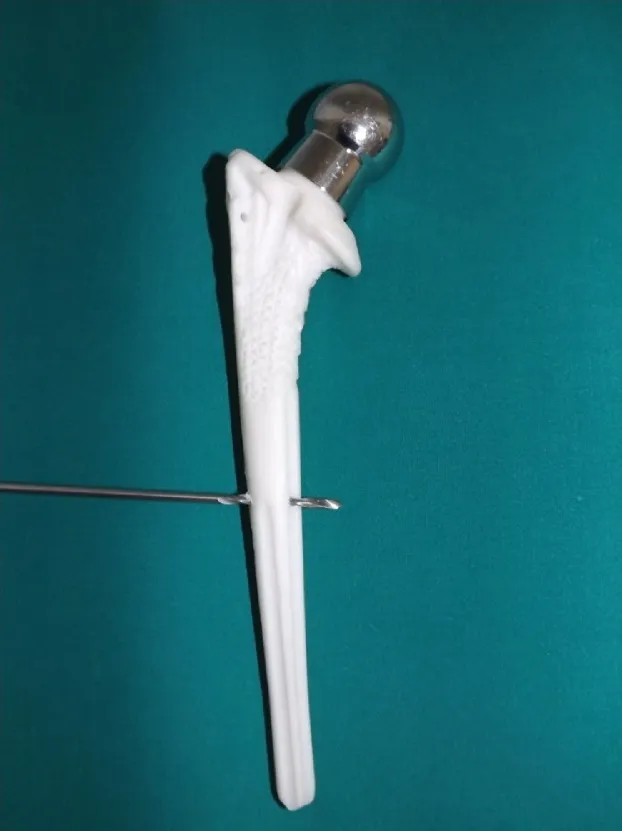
The femoral component of the third-generation isoelastic RM. total hip replacement is easily perforated with a 3.2 mm drill due to their polymeric composition.
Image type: medical_photograph (other_medical_photograph)